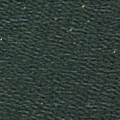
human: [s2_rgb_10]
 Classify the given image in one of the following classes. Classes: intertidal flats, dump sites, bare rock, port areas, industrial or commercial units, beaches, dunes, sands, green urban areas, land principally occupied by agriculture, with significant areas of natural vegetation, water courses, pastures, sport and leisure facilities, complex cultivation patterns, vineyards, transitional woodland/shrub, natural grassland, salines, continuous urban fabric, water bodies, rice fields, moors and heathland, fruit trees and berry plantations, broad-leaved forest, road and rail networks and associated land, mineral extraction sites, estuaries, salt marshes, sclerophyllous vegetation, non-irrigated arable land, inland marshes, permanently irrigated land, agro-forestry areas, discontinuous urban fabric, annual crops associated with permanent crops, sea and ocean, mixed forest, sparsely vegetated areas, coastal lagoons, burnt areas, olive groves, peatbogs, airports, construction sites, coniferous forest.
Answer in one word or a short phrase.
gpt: sea and ocean